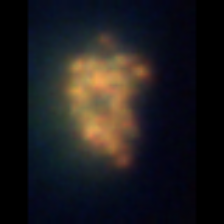
Taxon: Unknown_detritus
Group: Unknown